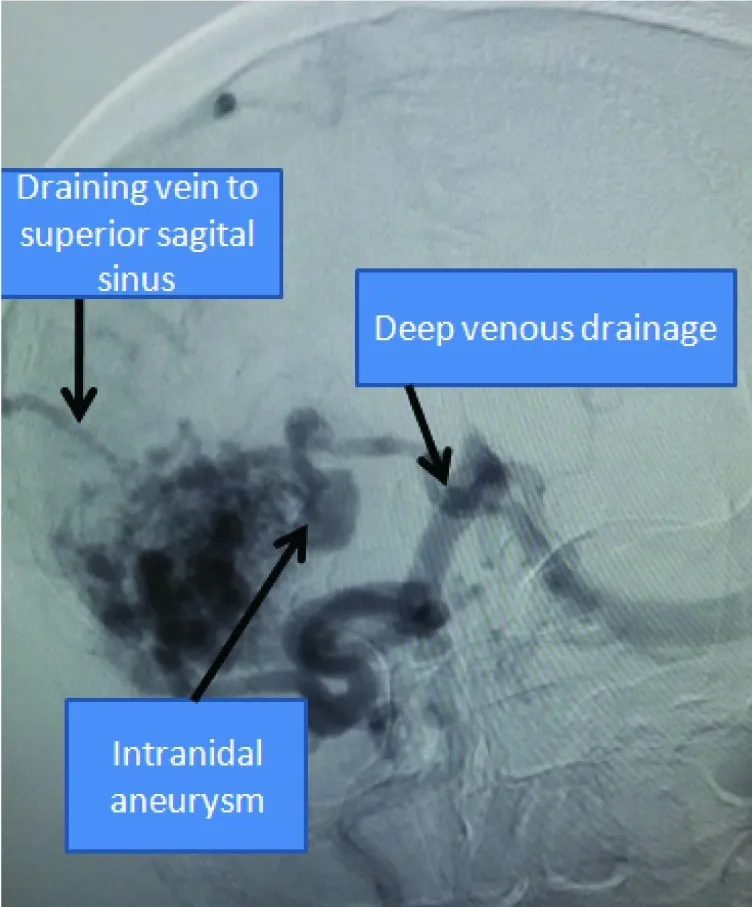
Angiogram showing the major deep draining vein and a single vein to the superior sagittal sinus.
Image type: radiology (ct)